Question: current state:

What I am trying to achieve is to create a fading effect (periodically black to full color) on the second cube/model matrix, without changing any of the global vertices. What I have gathered so far is the need to declare a uniform variable in the fragment shader and play with the float values. I have since added to the fragment shader:
'''
uniform float uAlpha;
void main()
{
// set output color
fColor = vec4(vColor, uAlpha);
}
'''
I don't know what to do next with my source code. Add something along the lines of this?
'''
GLuint g_uAlpha = glGetUniformLocation(g_shaderProgramID, "uAlpha");
vec4 color = vec4(1.0, 1.0, 1.0, 1.0);
GLfloat alpha = color.a;
glUniform1fv(g_uAlpha, 1, &alpha);
'''
It really doesn't do anything I know. I'm really clueless about how to implement this and I'm hoping someone can shed some light, thanks.
Source code:
'''
#include <cstdio>
#include <iostream>
#include <cstddef>
#include <Windows.h>
#include <time.h>
using namespace std;
#define GLEW_STATIC
#include <GLEW/glew.h>
#include <GLFW/glfw3.h>
#include <glm/glm.hpp>
#include <glm/gtx/transform.hpp>
#include "shader.h"
#include "Camera.h"
struct Vertex
{
GLfloat position[3];
GLfloat color[3];
};
Vertex g_vertices[] = {
// vertex 1
-0.2f, 0.2f, 0.2f,
1.0f, 0.0f, 1.0f,
// vertex 2
-0.2f, -0.2f, 0.2f,
1.0f, 0.0f, 0.0f,
// vertex 3
0.2f, 0.2f, 0.2f,
1.0f, 1.0f, 1.0f,
// vertex 4
0.2f, -0.2f, 0.2f,
1.0f, 1.0f, 0.0f,
// vertex 5
-0.2f, 0.2f, -0.2f,
0.0f, 0.0f, 1.0f,
// vertex 6
-0.2f, -0.2f, -0.2f,
0.0f, 0.0f, 0.0f,
// vertex 7
0.2f, 0.2f, -0.2f,
0.0f, 1.0f, 1.0f,
// vertex 8
0.2f, -0.2f, -0.2f,
0.0f, 1.0f, 0.0f,
};
GLuint g_indices[] = {
0, 1, 2,
2, 1, 3,
4, 5, 0,
0, 5, 1,
2, 3, 6,
6, 3, 7,
4, 0, 6,
6, 0, 2,
1, 5, 3,
3, 5, 7,
5, 4, 7,
7, 4, 6,
};
GLuint g_IBO[1];
GLuint g_VBO[1];
GLuint g_VAO[1];
GLuint g_shaderProgramID = 0;
GLuint g_MVP_Index = 0;
mat4 g_modelMatrix[2];
mat4 g_viewMatrix;
mat4 g_projectionMatrix;
Camera g_camera;
static void init(GLFWwindow* window)
{
srand(time(NULL));
glClearColor(0.0, 0.0, 0.0, 1.0);
glEnable(GL_DEPTH_TEST);
g_shaderProgramID = loadShaders("Vertex_Shader.vert", "Fragment_Shader.frag");
glBlendFuncSeparate(GL_SRC_ALPHA, GL_ONE_MINUS_SRC_ALPHA, GL_ONE, GL_ZERO);
// find the location of shader variables
GLuint positionIndex = glGetAttribLocation(g_shaderProgramID, "aPosition");
GLuint colorIndex = glGetAttribLocation(g_shaderProgramID, "aColor");
g_MVP_Index = glGetUniformLocation(g_shaderProgramID, "uModelViewProjectionMatrix");
// initialise model matrix to the identity matrix
g_modelMatrix[0] = mat4(1.0f);
g_modelMatrix[1] = mat4(1.0f);
// set camera's view matrix
g_camera.setViewMatrix(vec3(0, 1, 5), vec3(0, 0, 2), vec3(0, 1, 0));
// get the framebuffer width and height in order to calculate the aspect ratio
int width, height;
glfwGetFramebufferSize(window, &width, &height);
float aspectRatio = static_cast<float>(width) / height;
// initialise the projection matrix
g_camera.setProjectionMatrix(perspective(45.0f, aspectRatio, 0.1f, 100.0f));
glGenBuffers(1, g_VBO);
glGenVertexArrays(1, g_VAO);
glGenBuffers(1, g_IBO);
// draw cubes
glBindBuffer(GL_ARRAY_BUFFER, g_VBO[0]);
glBufferData(GL_ARRAY_BUFFER, sizeof(g_vertices), g_vertices, GL_STATIC_DRAW);
glBindBuffer(GL_ELEMENT_ARRAY_BUFFER, g_IBO[0]);
glBufferData(GL_ELEMENT_ARRAY_BUFFER, sizeof(g_indices), g_indices, GL_STATIC_DRAW);
glBindVertexArray(g_VAO[0]);
glBindBuffer(GL_ARRAY_BUFFER, g_VBO[0]);
glBindBuffer(GL_ELEMENT_ARRAY_BUFFER, g_IBO[0]);
glVertexAttribPointer(positionIndex, 3, GL_FLOAT, GL_FALSE, sizeof(Vertex), reinterpret_cast<void*>(offsetof(Vertex, position)));
glVertexAttribPointer(colorIndex, 3, GL_FLOAT, GL_FALSE, sizeof(Vertex), reinterpret_cast<void*>(offsetof(Vertex, color)));
glEnableVertexAttribArray(positionIndex);
glEnableVertexAttribArray(colorIndex);
}
static void render_scene()
{
glClear(GL_COLOR_BUFFER_BIT | GL_DEPTH_BUFFER_BIT);
glUseProgram(g_shaderProgramID);
glBindVertexArray(g_VAO[0]);
mat4 MVP = g_camera.getProjectionMatrix() * g_camera.getViewMatrix() * g_modelMatrix[0];
glUniformMatrix4fv(g_MVP_Index, 1, GL_FALSE, &MVP[0][0]);
glDrawElements(GL_TRIANGLES, 36, GL_UNSIGNED_INT, 0);
mat4 MVP1 = g_camera.getProjectionMatrix() * g_camera.getViewMatrix() * g_modelMatrix[1];
glUniformMatrix4fv(g_MVP_Index, 1, GL_FALSE, &MVP1[0][0]);
glDrawElements(GL_TRIANGLES, 36, GL_UNSIGNED_INT, 0);
glFlush();
}
static void update_scene(GLFWwindow* window)
{
g_modelMatrix[1] = glm::translate(glm::vec3(1.0f, 0.0f, 0.0f));
}
static void key_callback(GLFWwindow* window, int key, int scancode, int action, int mods)
{
if (key == GLFW_KEY_ESCAPE && action == GLFW_PRESS)
{
glfwSetWindowShouldClose(window, GL_TRUE);
return;
}
}
int main(void)
{
GLFWwindow* window = NULL;
if (!glfwInit())
{
exit(EXIT_FAILURE);
}
glfwWindowHint(GLFW_CONTEXT_VERSION_MAJOR, 3);
glfwWindowHint(GLFW_CONTEXT_VERSION_MINOR, 3);
window = glfwCreateWindow(1028, 768, "Test", NULL, NULL);
if (window == NULL)
{
glfwTerminate();
exit(EXIT_FAILURE);
}
glfwMakeContextCurrent(window);
glfwSwapInterval(1);
if (glewInit() != GLEW_OK)
{
cerr << "GLEW initialisation failed" << endl;
exit(EXIT_FAILURE);
}
glfwSetKeyCallback(window, key_callback);
glfwSetInputMode(window, GLFW_STICKY_KEYS, GL_TRUE);
init(window);
float lastUpdateTime = glfwGetTime();
float currentTime = lastUpdateTime;
// rendering loop
while (!glfwWindowShouldClose(window))
{
currentTime = glfwGetTime();
if (currentTime - lastUpdateTime > 0.02)
{
g_camera.update(window);
update_scene(window);
render_scene();
glfwSwapBuffers(window);
glfwPollEvents();
lastUpdateTime = currentTime;
}
}
// clean up
glDeleteProgram(g_shaderProgramID);
glDeleteBuffers(1, g_IBO);
glDeleteBuffers(1, g_VBO);
glDeleteVertexArrays(1, g_VAO);
// close the window and terminate GLFW
glfwDestroyWindow(window);
glfwTerminate();
exit(EXIT_SUCCESS);
}
'''
Camera.h
'''
#ifndef __CAMERA_H
#define __CAMERA_H
#include <GLFW/glfw3.h> // include GLFW (which includes the OpenGL header)
#include <glm/glm.hpp> // include GLM (ideally should only use the GLM headers that are actually used)
#include <glm/gtx/transform.hpp>
#include <glm/gtx/rotate_vector.hpp>
using namespace glm; // to avoid having to use glm::
#define MOVEMENT_SENSITIVITY 0.05f // camera movement sensitivity
#define ROTATION_SENSITIVITY 0.05f // camera rotation sensitivity
class Camera {
public:
Camera();
~Camera();
void update(GLFWwindow* window);
void updateYaw(float yaw);
void updatePitch(float pitch);
void setViewMatrix(glm::vec3 position, glm::vec3 lookAt, glm::vec3 up);
void setProjectionMatrix(glm::mat4& matrix);
glm::mat4 getViewMatrix();
glm::mat4 getProjectionMatrix();
private:
float mYaw;
float mPitch;
glm::vec3 mPosition;
glm::vec3 mLookAt;
glm::vec3 mUp;
glm::mat4 mViewMatrix;
glm::mat4 mProjectionMatrix;
};
#endif
'''
Camera.cpp
'''
#include "Camera.h"
Camera::Camera()
{
// initialise camera member variables
mPosition = glm::vec3(0.0f, 0.0f, 1.0f);
mLookAt = glm::vec3(0.0f, 0.0f, 0.0f);
mUp = glm::vec3(0.0f, 1.0f, 0.0f);
mYaw = 0.0f;
mPitch = 0.0f;
mViewMatrix = glm::lookAt(mPosition, mLookAt, mUp);
mProjectionMatrix = glm::perspective(45.0f, 1.0f, 0.1f, 100.0f);
}
Camera::~Camera()
{}
void Camera::update(GLFWwindow* window)
{
// variables to store forward/back and strafe movement
float moveForward = 0;
float strafeRight = 0;
// update variables based on keyboard input
if (glfwGetKey(window, GLFW_KEY_W) == GLFW_PRESS)
moveForward += MOVEMENT_SENSITIVITY;
if (glfwGetKey(window, GLFW_KEY_S) == GLFW_PRESS)
moveForward -= MOVEMENT_SENSITIVITY;
if (glfwGetKey(window, GLFW_KEY_A) == GLFW_PRESS)
strafeRight -= MOVEMENT_SENSITIVITY;
if (glfwGetKey(window, GLFW_KEY_D) == GLFW_PRESS)
strafeRight += MOVEMENT_SENSITIVITY;
// rotate the respective unit vectors about the y-axis
glm::vec3 rotatedForwardVec = glm::rotateY(glm::vec3(0.0f, 0.0f, -1.0f), mYaw);
glm::vec3 rotatedRightVec = glm::rotateY(glm::vec3(1.0f, 0.0f, 0.0f), mYaw);
// rotate the rotated forward vector about the rotated right vector
rotatedForwardVec = glm::vec3(glm::rotate(mPitch, rotatedRightVec)*glm::vec4(rotatedForwardVec, 0.0f));
// update position, look-at and up vectors
mPosition += rotatedForwardVec * moveForward + rotatedRightVec * strafeRight;
mLookAt = mPosition + rotatedForwardVec;
mUp = glm::cross(rotatedRightVec, rotatedForwardVec); // cross product
// compute the new view matrix
mViewMatrix = glm::lookAt(mPosition, mLookAt, mUp);
}
void Camera::updateYaw(float yaw)
{
mYaw -= yaw * ROTATION_SENSITIVITY;
}
void Camera::updatePitch(float pitch)
{
mPitch -= pitch * ROTATION_SENSITIVITY;
}
void Camera::setViewMatrix(glm::vec3 position, glm::vec3 lookAt, glm::vec3 up)
{
mPosition = position;
mLookAt = lookAt;
mUp = up;
mViewMatrix = glm::lookAt(mPosition, mLookAt, mUp);
}
void Camera::setProjectionMatrix(glm::mat4& matrix)
{
mProjectionMatrix = matrix;
}
glm::mat4 Camera::getViewMatrix()
{
return mViewMatrix;
}
glm::mat4 Camera::getProjectionMatrix()
{
return mProjectionMatrix;
}
'''
Vertex Shader
'''
#version 330 core
// input data (different for all executions of this shader)
in vec3 aPosition;
in vec3 aColor;
// ModelViewProjection matrix
uniform mat4 uModelViewProjectionMatrix;
// output data (will be interpolated for each fragment)
out vec3 vColor;
void main()
{
// set vertex position
gl_Position = uModelViewProjectionMatrix * vec4(aPosition, 1.0);
// the color of each vertex will be interpolated
// to produce the color of each fragment
vColor = aColor;
}
'''
Fragment Shader
'''
#version 330 core
// interpolated values from the vertex shaders
in vec3 vColor;
// output data
out vec4 fColor;
uniform float uAlpha;
void main()
{
// set output color
fColor = vec4(vColor, uAlpha);
}
'''
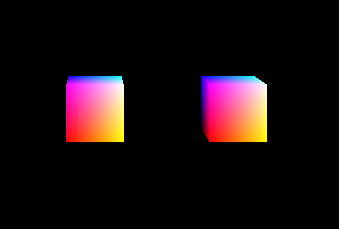
Answer: You need to control the fade in the Host Code, and pass the state along to the shader[s] at runtime. Since you're using GLFW as your window manager, that's relatively simple:
'''
while(!glfwWindowShouldClose(window)) {
glfwPollEvents();
constexpr float factor = 30; //Higher == faster fade, lower == slower fade
float alpha = (float(std::sin(glfwGetTime() * factor) + 1) / 2; //Generates a Sine Wave in range [0, 1].
//float alpha = float(glfwGetTime() * factor - std::floor(glfwGetTime() * factor); //Sawtooth fade
glUniform1f(glGetUniformLocation(g_shaderProgramID, "uAlpha"), alpha);
update_scene(window);
render_scene();
/*Whatever else needs to happen*/
}
'''
The other thing I'm going to recommend is that you do the blending manually in the [fragment] shader, not automatically using OpenGL blending.
'''
#version 330 core
// interpolated values from the vertex shaders
in vec3 vColor;
// output data
out vec4 fColor;
uniform float uAlpha;
void main()
{
// set output color
vec4 fade_color = vec4(0,0,0,1); //Black fade
fColor = mix(vec4(vcolor, 1), fade_color, uAlpha);
}
'''
The GLSL function 'mix' will blend two vectors together using a 'float' value to choose how much of either color to use. Using this function, you can set the "fade" color to be whatever you want.
'''
#version 330 core
// interpolated values from the vertex shaders
in vec3 vColor;
// output data
out vec4 fColor;
uniform float uAlpha;
uniform vec4 fade_color;
void main()
{
// set output color
fColor = mix(vec4(vcolor, 1), fade_color, uAlpha);
}
'''
If you actually intend the object to be transparent when fading (which is how the alpha parameter is usually used), then you can use the same host code I provided, with an additional function call in the setup code:
'''
glEnable(GL_BLEND);
'''
And then you can use your original Fragment Shader code. The only restriction is that if you do this (like any rendering involving transparency) the ordering of draw calls becomes extremely important. I would advise you look around for tutorials on how to do transparency using alpha-blending, since getting into the dirt of that is beyond the scope of this question.